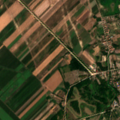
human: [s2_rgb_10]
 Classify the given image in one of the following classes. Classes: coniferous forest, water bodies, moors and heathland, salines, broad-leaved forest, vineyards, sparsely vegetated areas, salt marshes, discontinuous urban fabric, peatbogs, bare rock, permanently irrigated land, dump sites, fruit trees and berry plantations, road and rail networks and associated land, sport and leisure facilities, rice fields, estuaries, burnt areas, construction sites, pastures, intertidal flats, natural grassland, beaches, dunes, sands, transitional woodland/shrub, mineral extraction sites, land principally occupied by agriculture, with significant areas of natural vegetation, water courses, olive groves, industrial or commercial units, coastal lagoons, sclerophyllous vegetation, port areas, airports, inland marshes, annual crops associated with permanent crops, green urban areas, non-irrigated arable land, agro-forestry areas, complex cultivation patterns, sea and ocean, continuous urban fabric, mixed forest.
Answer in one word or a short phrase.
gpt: discontinuous urban fabric, non-irrigated arable land, complex cultivation patterns, land principally occupied by agriculture, with significant areas of natural vegetation, transitional woodland/shrub